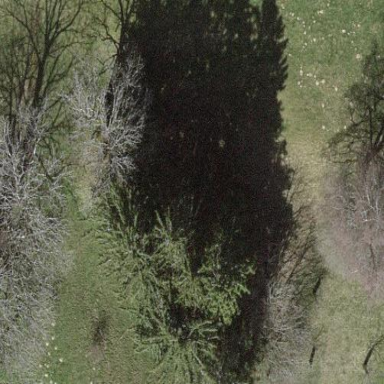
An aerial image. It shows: Forest area.